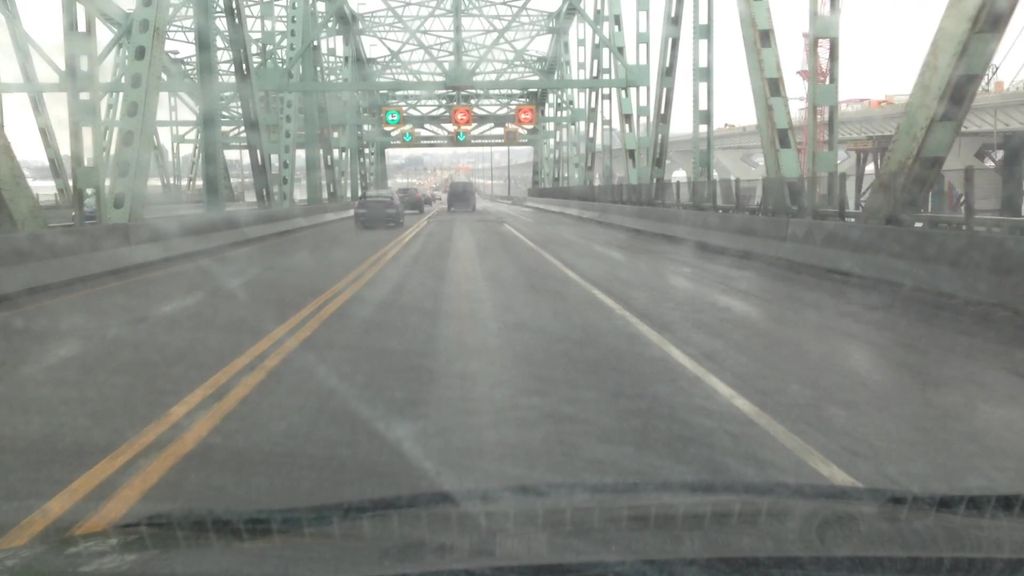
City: montreal